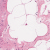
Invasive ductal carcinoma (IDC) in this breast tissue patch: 0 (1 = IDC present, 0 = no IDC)